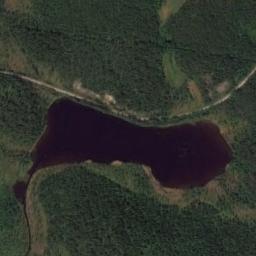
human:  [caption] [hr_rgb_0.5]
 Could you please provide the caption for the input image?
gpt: An irregularly shaped blue lake surrounded by green forest .

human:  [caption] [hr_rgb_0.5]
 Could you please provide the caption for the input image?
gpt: There are many trees around the lake .

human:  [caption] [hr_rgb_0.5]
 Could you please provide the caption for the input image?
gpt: The lake in the picture has an irregular shape .

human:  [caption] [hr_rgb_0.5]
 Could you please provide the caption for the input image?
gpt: The lake lies in the dense forest and the water is dark blue .

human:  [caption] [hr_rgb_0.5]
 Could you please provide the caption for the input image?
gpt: There are green forests around the lake .